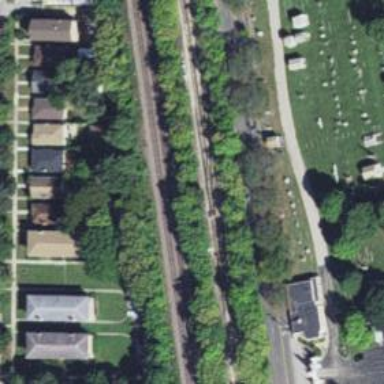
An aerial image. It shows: Railway crossover.